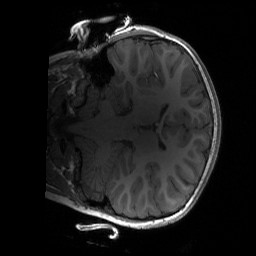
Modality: T1w
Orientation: coronal
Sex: male
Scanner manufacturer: siemens
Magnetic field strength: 3 T
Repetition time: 1.9 s
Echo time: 0.00243 s